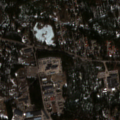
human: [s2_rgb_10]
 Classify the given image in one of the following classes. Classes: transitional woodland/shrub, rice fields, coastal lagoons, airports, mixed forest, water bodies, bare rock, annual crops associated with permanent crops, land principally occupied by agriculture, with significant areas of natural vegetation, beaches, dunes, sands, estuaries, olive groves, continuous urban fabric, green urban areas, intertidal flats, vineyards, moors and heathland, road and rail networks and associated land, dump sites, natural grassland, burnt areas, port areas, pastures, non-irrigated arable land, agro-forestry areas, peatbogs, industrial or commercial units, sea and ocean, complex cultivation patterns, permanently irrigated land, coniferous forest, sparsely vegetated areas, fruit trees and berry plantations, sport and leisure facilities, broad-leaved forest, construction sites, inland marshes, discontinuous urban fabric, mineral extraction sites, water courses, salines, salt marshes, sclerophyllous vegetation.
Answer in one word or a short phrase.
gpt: discontinuous urban fabric, industrial or commercial units, coniferous forest, mixed forest